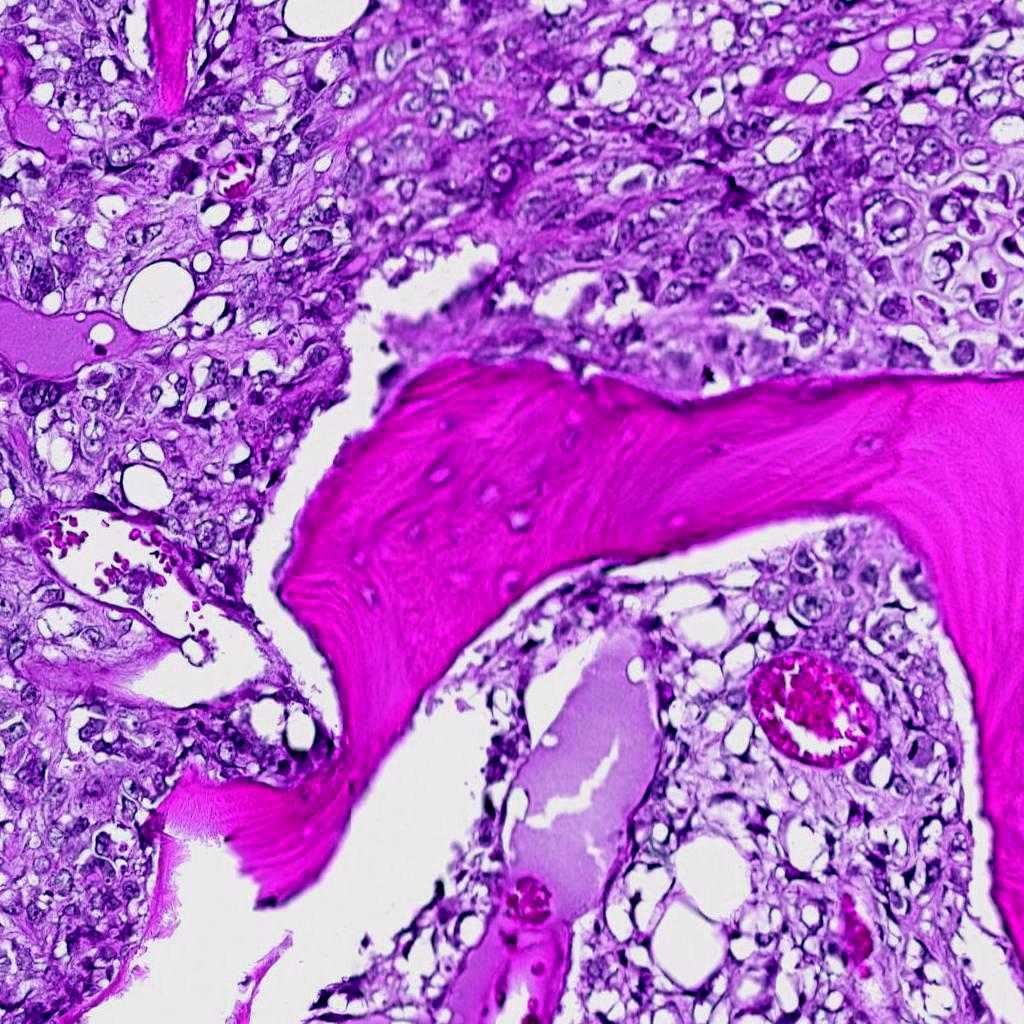
Label: Viable